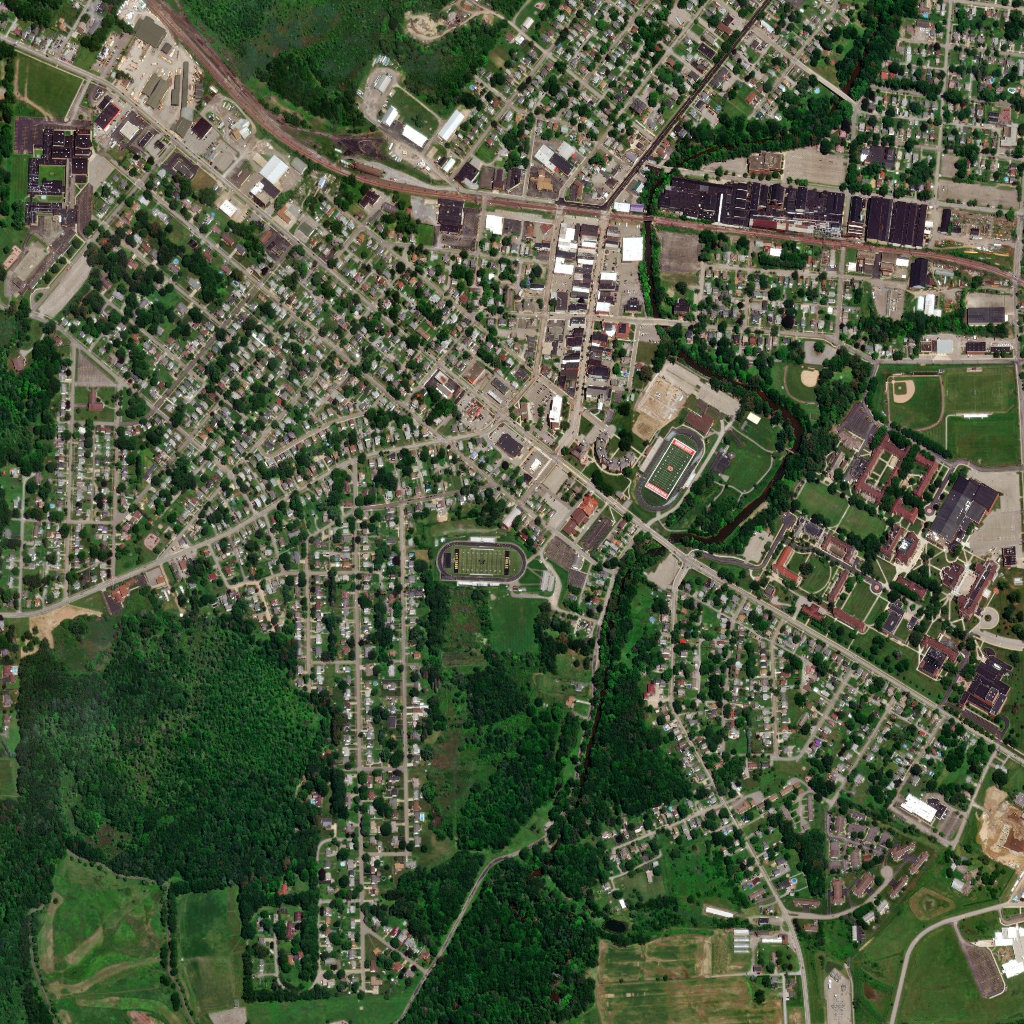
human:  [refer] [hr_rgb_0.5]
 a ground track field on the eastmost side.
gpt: <box>[[61, 41, 69, 50, 0]]</box>